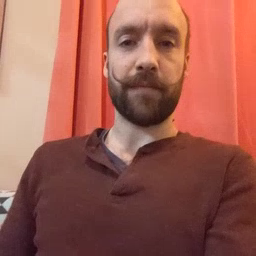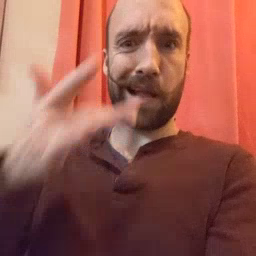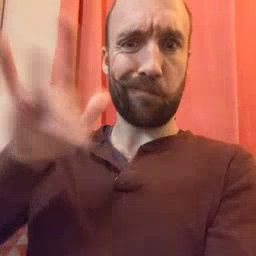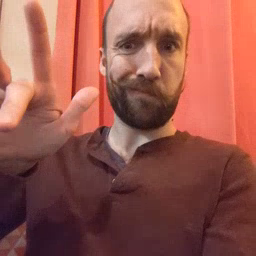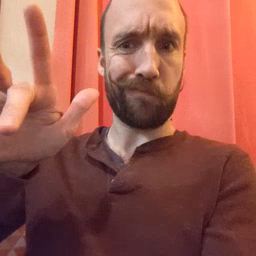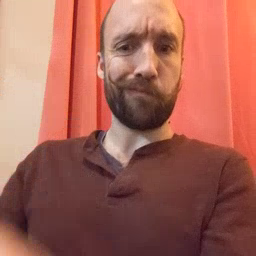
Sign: empty